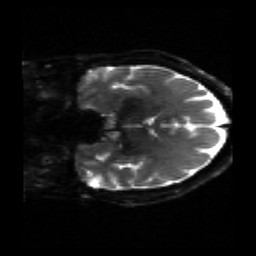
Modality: sbref
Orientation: coronal
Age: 51
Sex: male
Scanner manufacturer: siemens
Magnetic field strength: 3 T
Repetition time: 4.71 s
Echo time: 0.0906 s